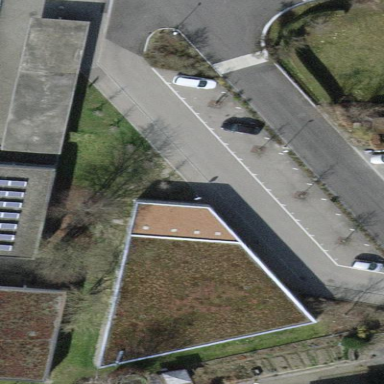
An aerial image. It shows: Parking available on the street side.